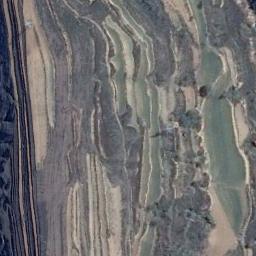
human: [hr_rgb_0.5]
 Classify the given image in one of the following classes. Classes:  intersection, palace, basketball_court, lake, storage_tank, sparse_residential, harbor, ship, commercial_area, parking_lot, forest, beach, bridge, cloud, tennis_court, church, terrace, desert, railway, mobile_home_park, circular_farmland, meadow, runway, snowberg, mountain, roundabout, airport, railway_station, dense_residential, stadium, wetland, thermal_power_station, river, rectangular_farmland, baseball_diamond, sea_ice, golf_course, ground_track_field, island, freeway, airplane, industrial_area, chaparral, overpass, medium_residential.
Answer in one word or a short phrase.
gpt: terrace